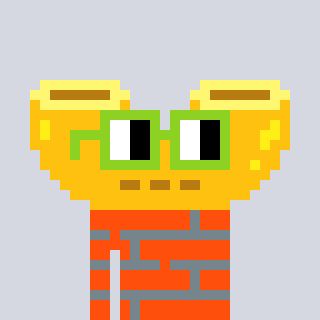
a pixel art character with square light green glasses, a macaroni-shaped head and a orange-colored body on a cool background